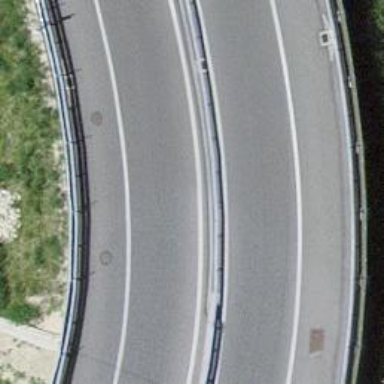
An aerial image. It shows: Motorway link with asphalt surface and embankment.